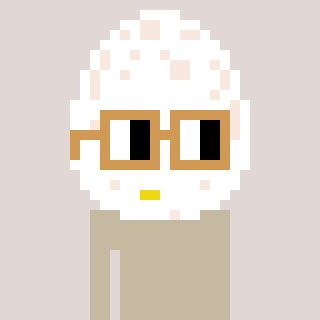
a pixel art character with square brown glasses, a egg-shaped head and a darkpink-colored body on a warm background